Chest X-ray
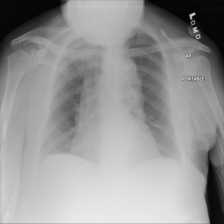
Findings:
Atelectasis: negative
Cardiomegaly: negative
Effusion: negative
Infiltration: negative
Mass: negative
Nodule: negative
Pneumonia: negative
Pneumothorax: negative
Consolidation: negative
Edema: negative
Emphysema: negative
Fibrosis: negative
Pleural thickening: negative
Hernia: negative